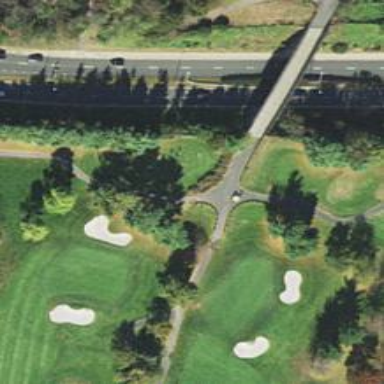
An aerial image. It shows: Service road on bridge for golf carts.